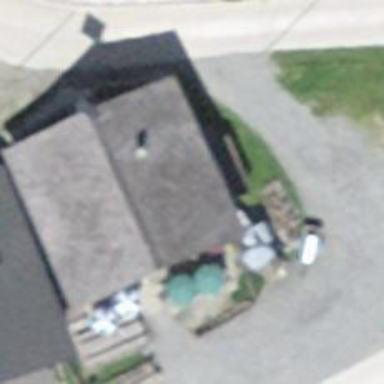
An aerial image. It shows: Restaurant.